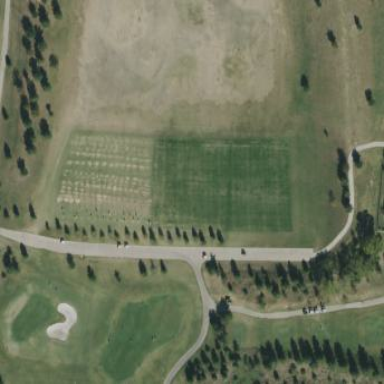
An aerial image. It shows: Grass area designated as golf tee.